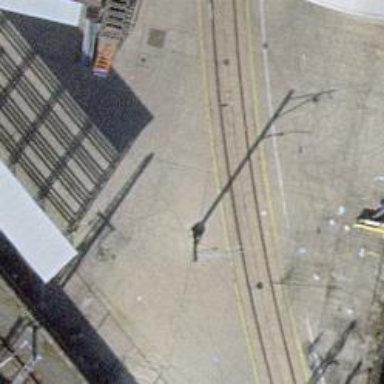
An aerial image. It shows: Single-track electrified railway service yard with contact line for trains.